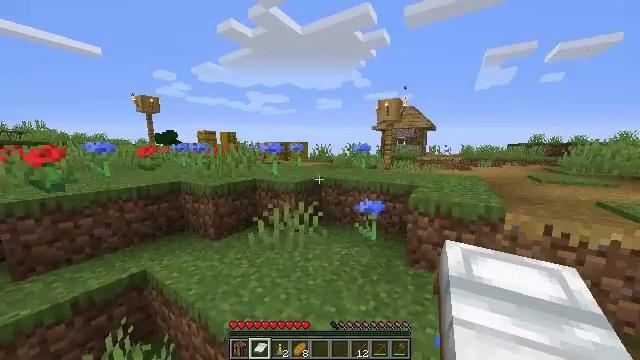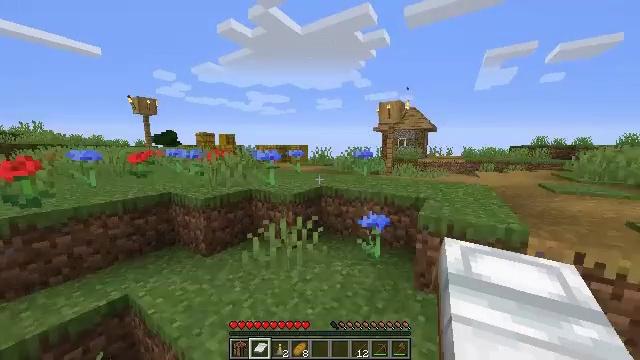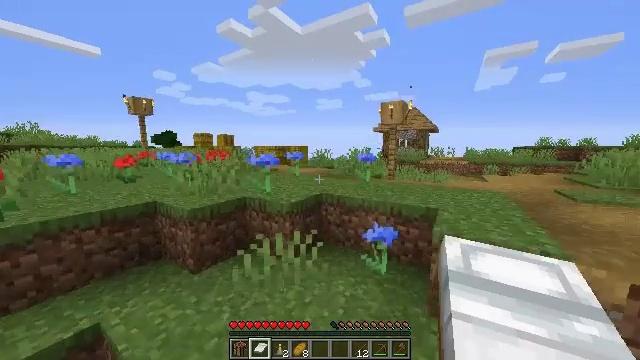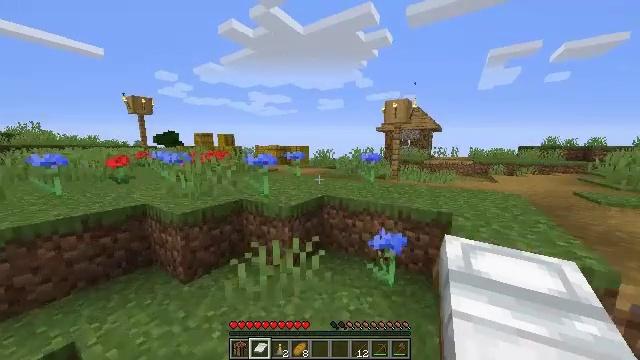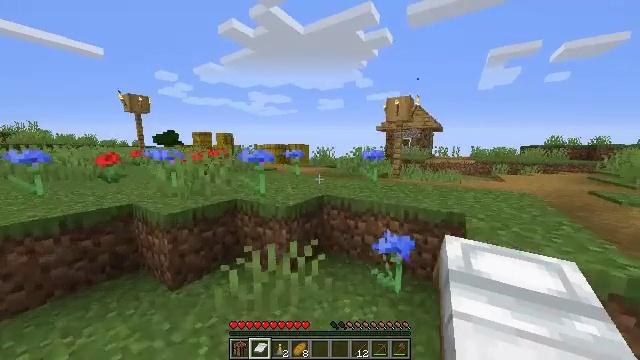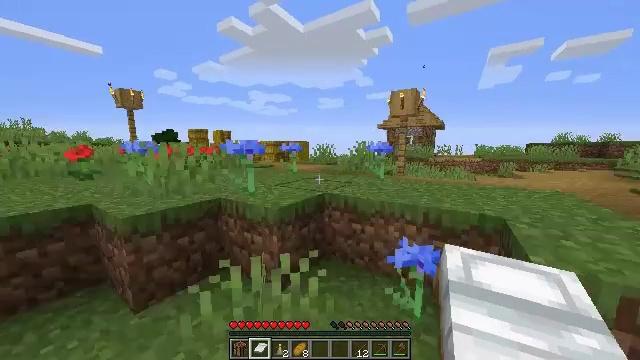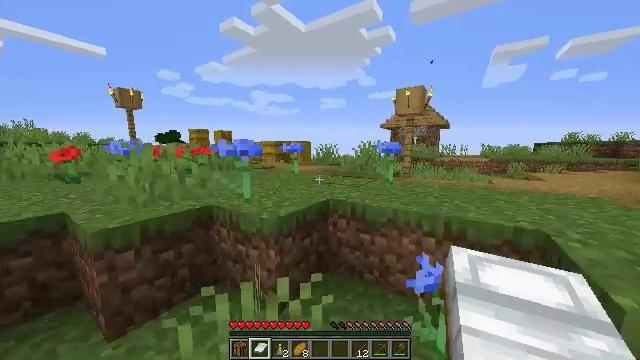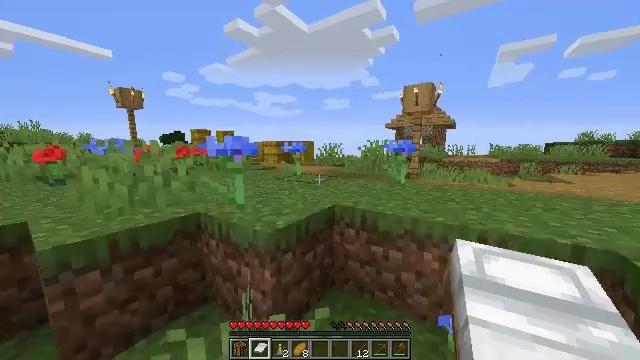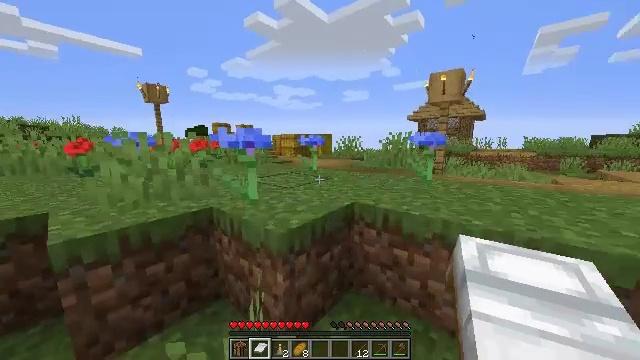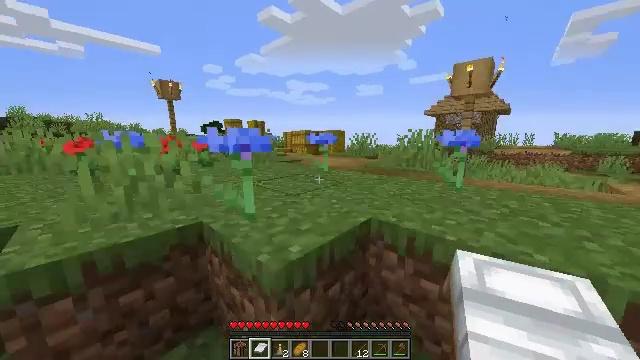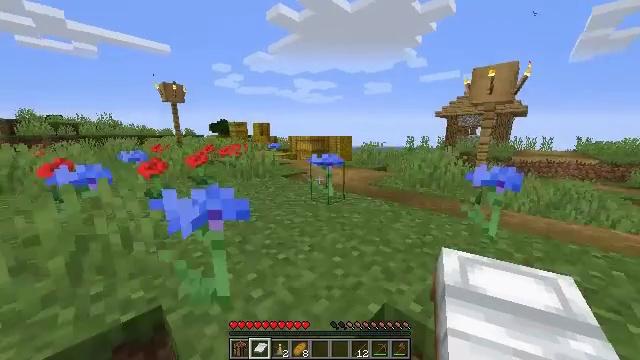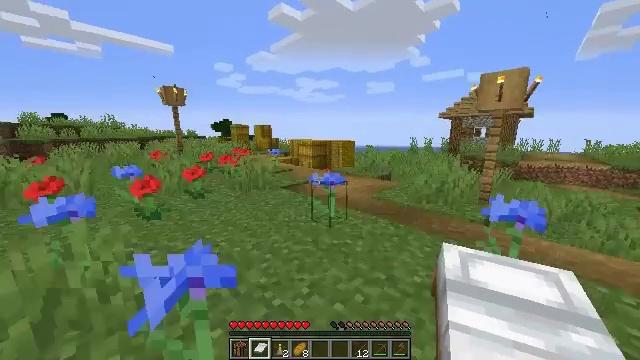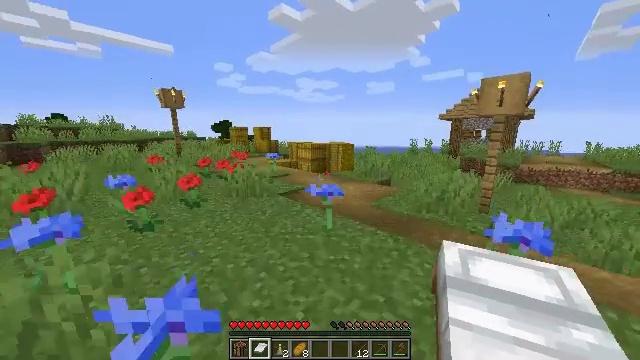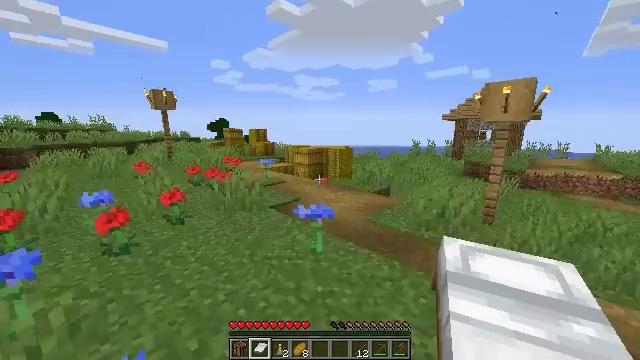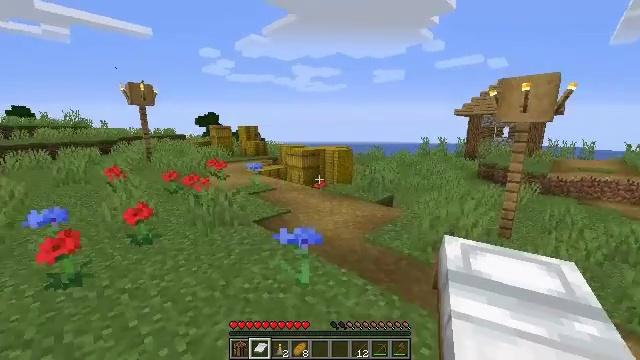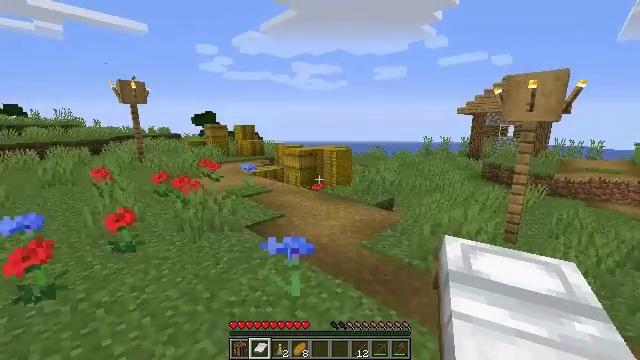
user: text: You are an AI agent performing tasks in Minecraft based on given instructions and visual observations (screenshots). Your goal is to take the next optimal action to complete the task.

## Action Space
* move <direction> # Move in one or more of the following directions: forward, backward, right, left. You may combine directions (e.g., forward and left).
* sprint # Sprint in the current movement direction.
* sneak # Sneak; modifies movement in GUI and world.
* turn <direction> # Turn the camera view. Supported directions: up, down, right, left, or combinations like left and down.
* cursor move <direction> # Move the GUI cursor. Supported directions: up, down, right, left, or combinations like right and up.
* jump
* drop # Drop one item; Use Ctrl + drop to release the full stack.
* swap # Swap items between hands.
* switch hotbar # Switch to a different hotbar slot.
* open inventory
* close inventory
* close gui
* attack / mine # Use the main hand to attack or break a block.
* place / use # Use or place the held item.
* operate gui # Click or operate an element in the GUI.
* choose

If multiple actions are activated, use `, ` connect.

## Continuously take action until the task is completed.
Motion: motion action
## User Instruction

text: Harvest hay blocks from the village.
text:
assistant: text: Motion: move forward, jump
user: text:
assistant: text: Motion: move forward
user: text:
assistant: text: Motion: move forward
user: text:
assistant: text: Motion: move forward
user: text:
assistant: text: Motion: move forward
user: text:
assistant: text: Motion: move forward
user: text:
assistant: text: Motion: move forward
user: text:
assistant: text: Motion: move forward, turn left and down
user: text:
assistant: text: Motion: move forward, turn left
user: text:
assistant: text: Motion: move forward, turn left, jump
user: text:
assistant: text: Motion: move forward, jump
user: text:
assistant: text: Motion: move forward, jump
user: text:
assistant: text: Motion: move forward, jump
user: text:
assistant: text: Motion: move forward, jump
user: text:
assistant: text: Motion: move forward
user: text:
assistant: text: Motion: move forward
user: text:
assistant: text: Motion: move forward
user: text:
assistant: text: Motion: move forward
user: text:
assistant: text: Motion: move forward
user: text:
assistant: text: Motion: move forward
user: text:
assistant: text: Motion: move forward
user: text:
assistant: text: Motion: move forward
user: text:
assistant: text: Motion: move forward
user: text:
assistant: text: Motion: move forward
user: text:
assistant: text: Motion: move forward, turn left
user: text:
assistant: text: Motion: move forward
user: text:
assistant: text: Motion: move forward
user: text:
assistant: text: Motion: move forward
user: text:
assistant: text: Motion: move forward
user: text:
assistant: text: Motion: move forward